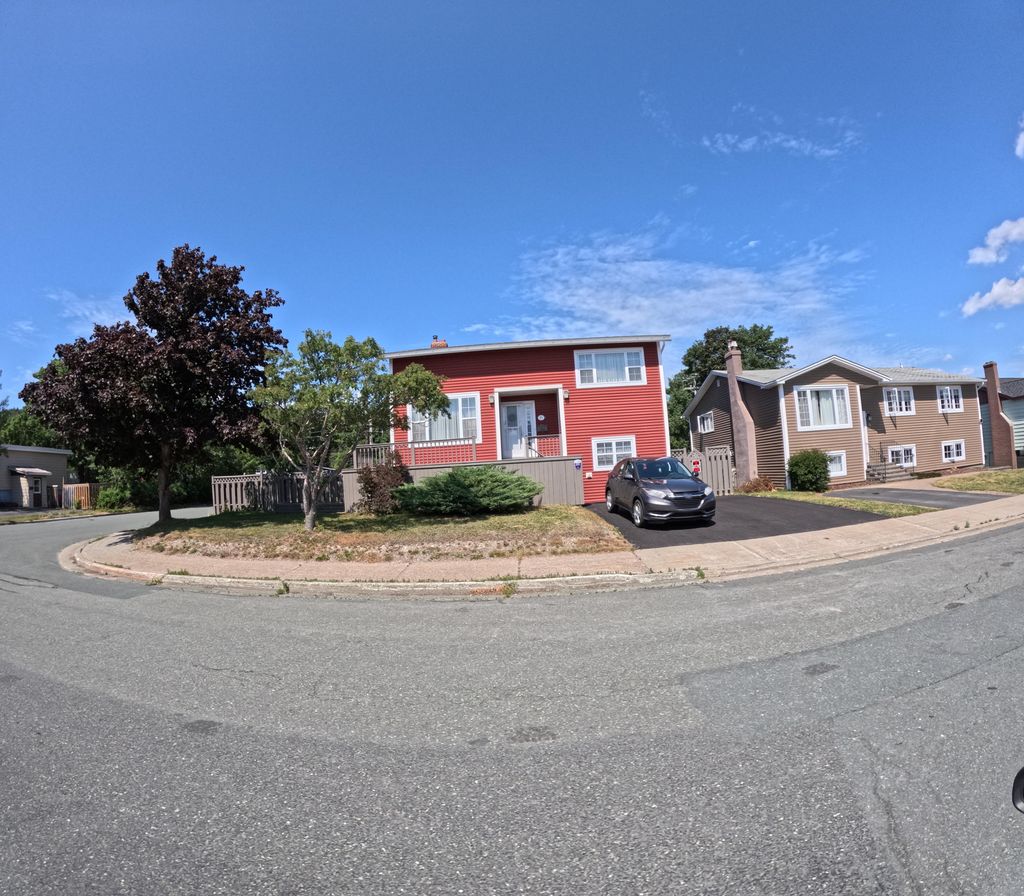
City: st_johns